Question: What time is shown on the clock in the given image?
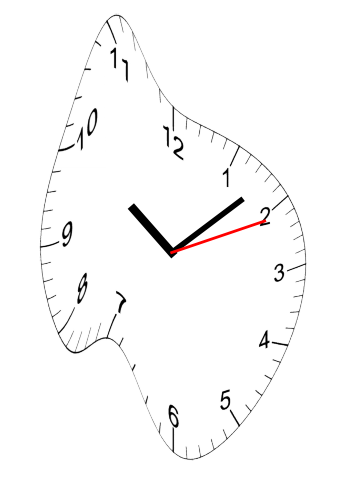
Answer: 10:08:11